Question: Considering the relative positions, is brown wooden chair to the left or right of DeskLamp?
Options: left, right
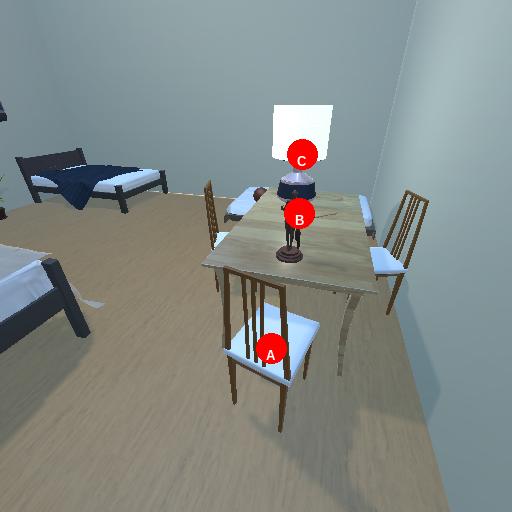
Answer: left